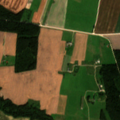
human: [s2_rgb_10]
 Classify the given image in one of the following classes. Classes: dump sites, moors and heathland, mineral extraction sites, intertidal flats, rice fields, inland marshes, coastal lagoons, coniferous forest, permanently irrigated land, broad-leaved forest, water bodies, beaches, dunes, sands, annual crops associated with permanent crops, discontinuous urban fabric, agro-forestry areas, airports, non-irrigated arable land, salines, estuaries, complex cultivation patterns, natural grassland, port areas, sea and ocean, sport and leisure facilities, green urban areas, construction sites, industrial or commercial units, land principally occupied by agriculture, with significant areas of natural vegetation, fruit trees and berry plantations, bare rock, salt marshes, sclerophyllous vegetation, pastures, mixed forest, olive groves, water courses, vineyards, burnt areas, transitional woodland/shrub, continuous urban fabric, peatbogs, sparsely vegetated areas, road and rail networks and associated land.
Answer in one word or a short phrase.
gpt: non-irrigated arable land, complex cultivation patterns, broad-leaved forest, mixed forest